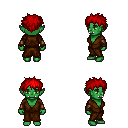
a pixel art fantasy rpg character, female body template, orc, green skin, brown robe, white pants, red bedhead hairstyle, leather bracers, four views (front, back, left, right), 2x2 character sprite sheet, small pixel art, hard edges, no anti-aliasing